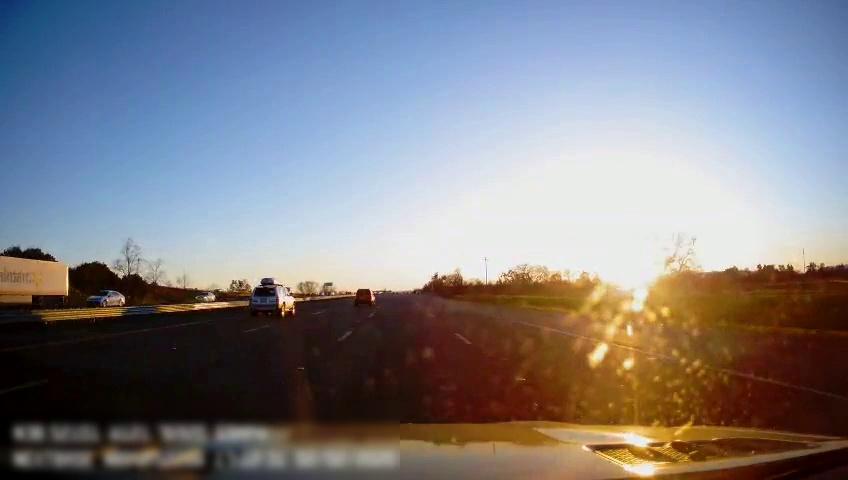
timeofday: Day
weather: Sunny
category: Drivable Space
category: Vehicles | SUV
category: Vehicles | Truck
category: Vehicles | Car
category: Vehicles | SUV
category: Vehicles | Car
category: Lanes | Alternate Lane
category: Lanes | Alternate Lane
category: Lanes | Current Lane
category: Lanes | Current Lane
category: Lanes | Alternate Lane